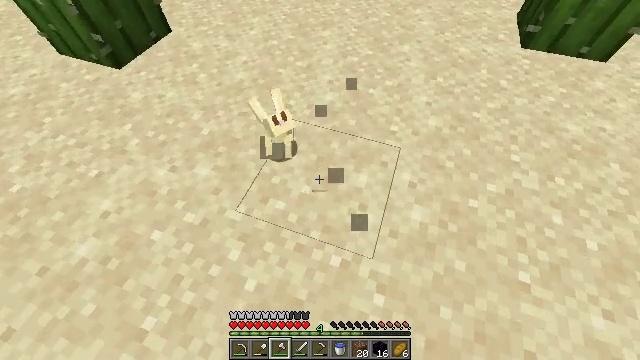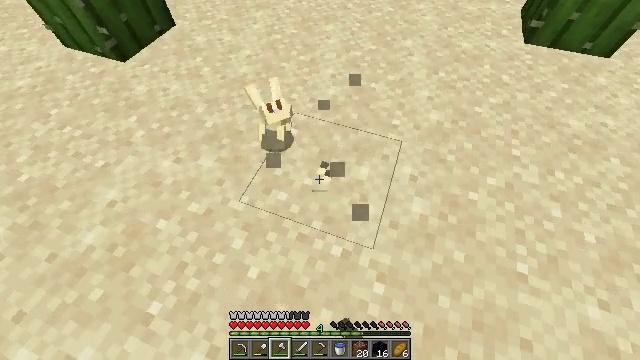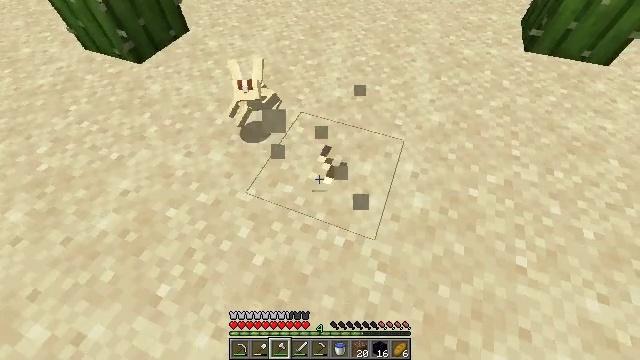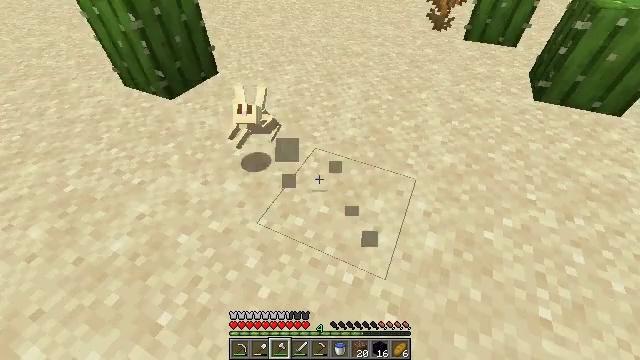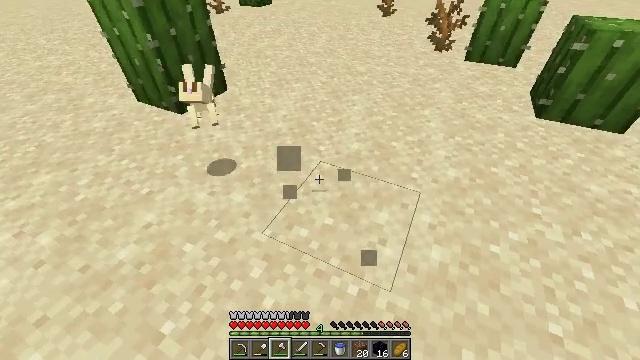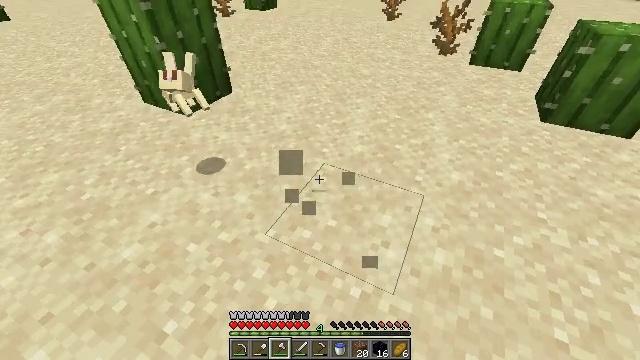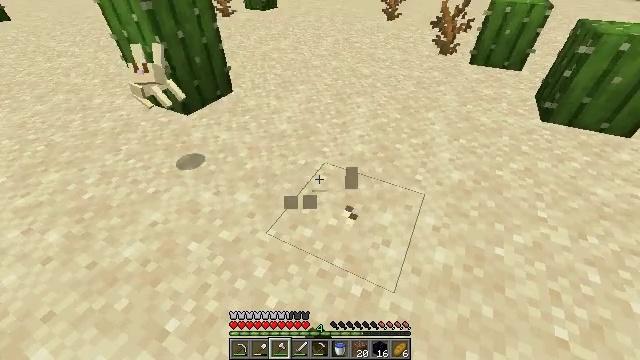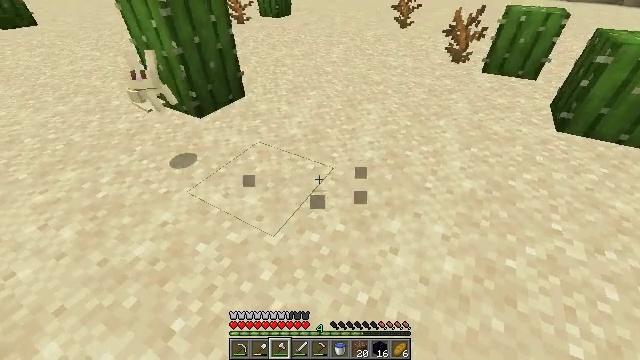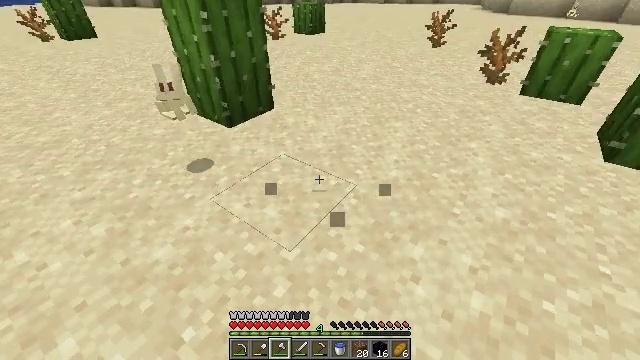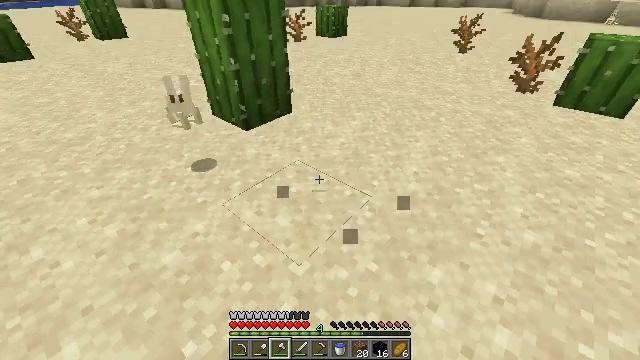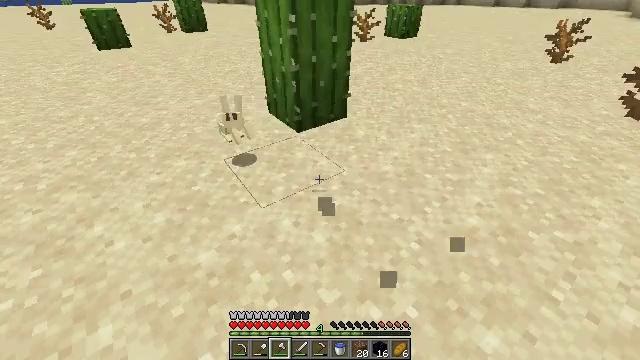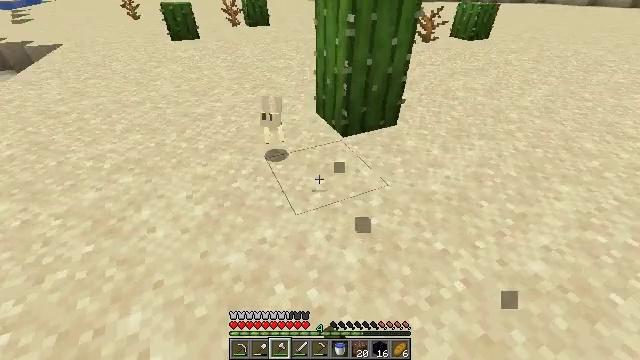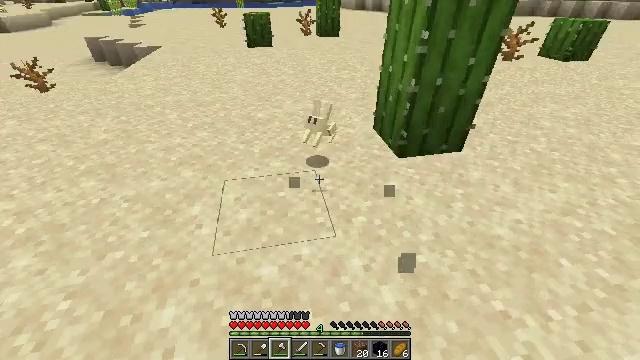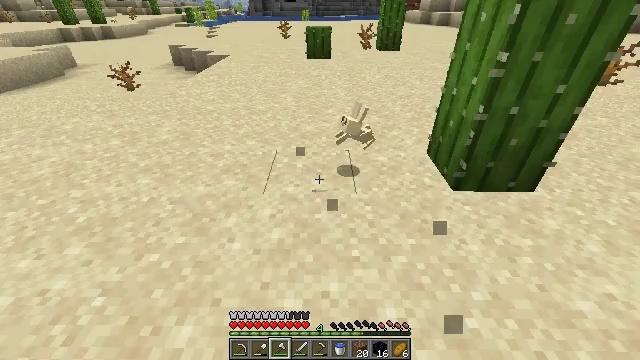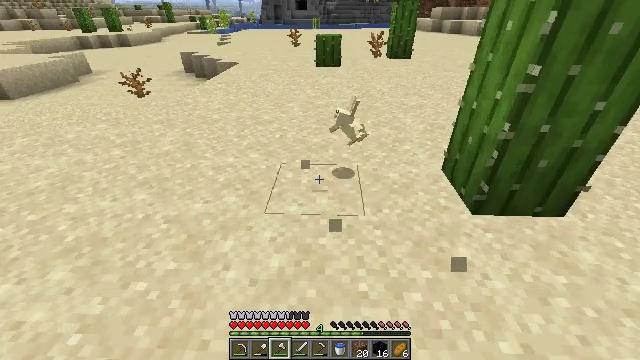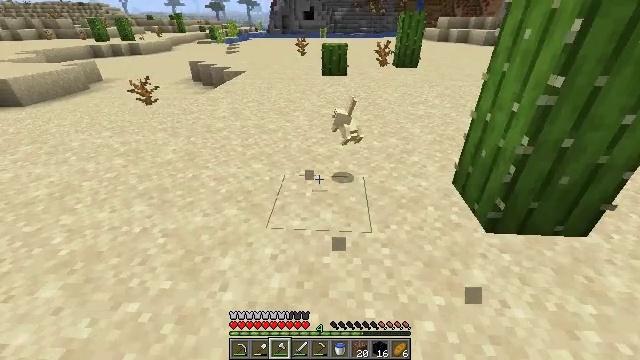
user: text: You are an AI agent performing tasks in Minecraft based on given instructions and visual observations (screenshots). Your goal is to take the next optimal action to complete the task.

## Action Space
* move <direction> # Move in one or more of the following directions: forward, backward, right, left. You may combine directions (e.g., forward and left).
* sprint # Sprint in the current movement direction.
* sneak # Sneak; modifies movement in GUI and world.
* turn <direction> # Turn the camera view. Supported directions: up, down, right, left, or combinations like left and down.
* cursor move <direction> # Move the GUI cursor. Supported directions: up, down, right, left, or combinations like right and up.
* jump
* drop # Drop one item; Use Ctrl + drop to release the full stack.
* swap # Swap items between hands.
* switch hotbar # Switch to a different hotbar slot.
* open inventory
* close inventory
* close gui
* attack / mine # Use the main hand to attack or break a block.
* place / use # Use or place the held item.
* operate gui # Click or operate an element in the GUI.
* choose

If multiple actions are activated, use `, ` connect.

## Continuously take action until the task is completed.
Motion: motion action
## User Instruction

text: Combat the rabbit.
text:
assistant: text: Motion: attack / mine
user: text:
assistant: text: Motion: turn left and up, attack / mine
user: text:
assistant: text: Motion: turn left and up
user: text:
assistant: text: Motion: turn left and up
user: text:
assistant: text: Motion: attack / mine
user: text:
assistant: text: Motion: attack / mine
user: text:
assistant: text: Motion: turn left and up, attack / mine
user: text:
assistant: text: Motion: move forward, turn left and up
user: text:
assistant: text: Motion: move forward, turn left
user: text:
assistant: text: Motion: move forward, turn left, attack / mine
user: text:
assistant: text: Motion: move forward, turn left, attack / mine
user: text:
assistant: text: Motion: move forward, turn left and up, attack / mine
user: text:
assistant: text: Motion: move forward, turn left and up, attack / mine
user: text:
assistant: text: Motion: move forward, turn left and up
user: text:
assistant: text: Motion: move forward, turn left and up
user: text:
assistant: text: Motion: move forward
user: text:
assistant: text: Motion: move forward
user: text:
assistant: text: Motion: move forward
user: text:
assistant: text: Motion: move forward
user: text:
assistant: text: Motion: move forward
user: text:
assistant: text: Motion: move forward, turn left and up
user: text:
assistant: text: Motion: move forward, turn left and up
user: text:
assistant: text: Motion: move forward, turn left
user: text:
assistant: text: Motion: move forward, turn left
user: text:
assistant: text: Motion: move forward, turn left, attack / mine
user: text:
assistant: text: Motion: move forward, attack / mine
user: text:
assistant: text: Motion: move forward, attack / mine
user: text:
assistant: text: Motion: move forward
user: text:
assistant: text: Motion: move forward, turn right and up
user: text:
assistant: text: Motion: move forward, turn right and up